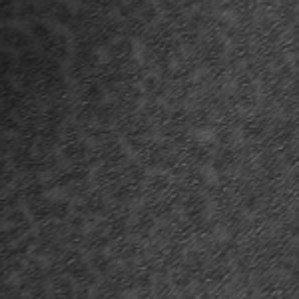
Label: frost